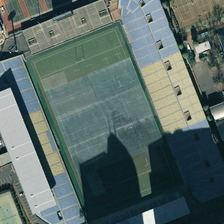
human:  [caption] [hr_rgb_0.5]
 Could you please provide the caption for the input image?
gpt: many small parking lot around the green stadium .

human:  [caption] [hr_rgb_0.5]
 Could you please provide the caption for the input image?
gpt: the green and blue stadium is surrounded by buildings .

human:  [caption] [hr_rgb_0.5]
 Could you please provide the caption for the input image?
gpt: four tennis courts are near a large stadium .

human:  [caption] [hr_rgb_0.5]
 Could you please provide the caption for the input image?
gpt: four tennis courts are near a large stadium .

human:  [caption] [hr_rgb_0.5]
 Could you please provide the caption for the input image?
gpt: the green and blue stadium is surrounded by buildings .